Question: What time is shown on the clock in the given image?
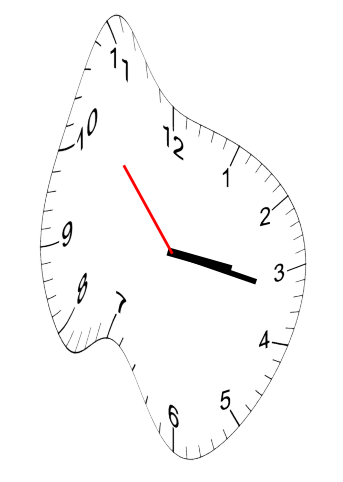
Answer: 03:16:53